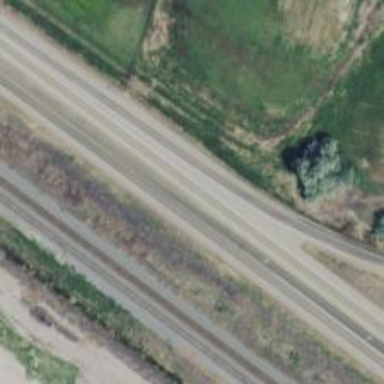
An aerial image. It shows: Trunk highway.